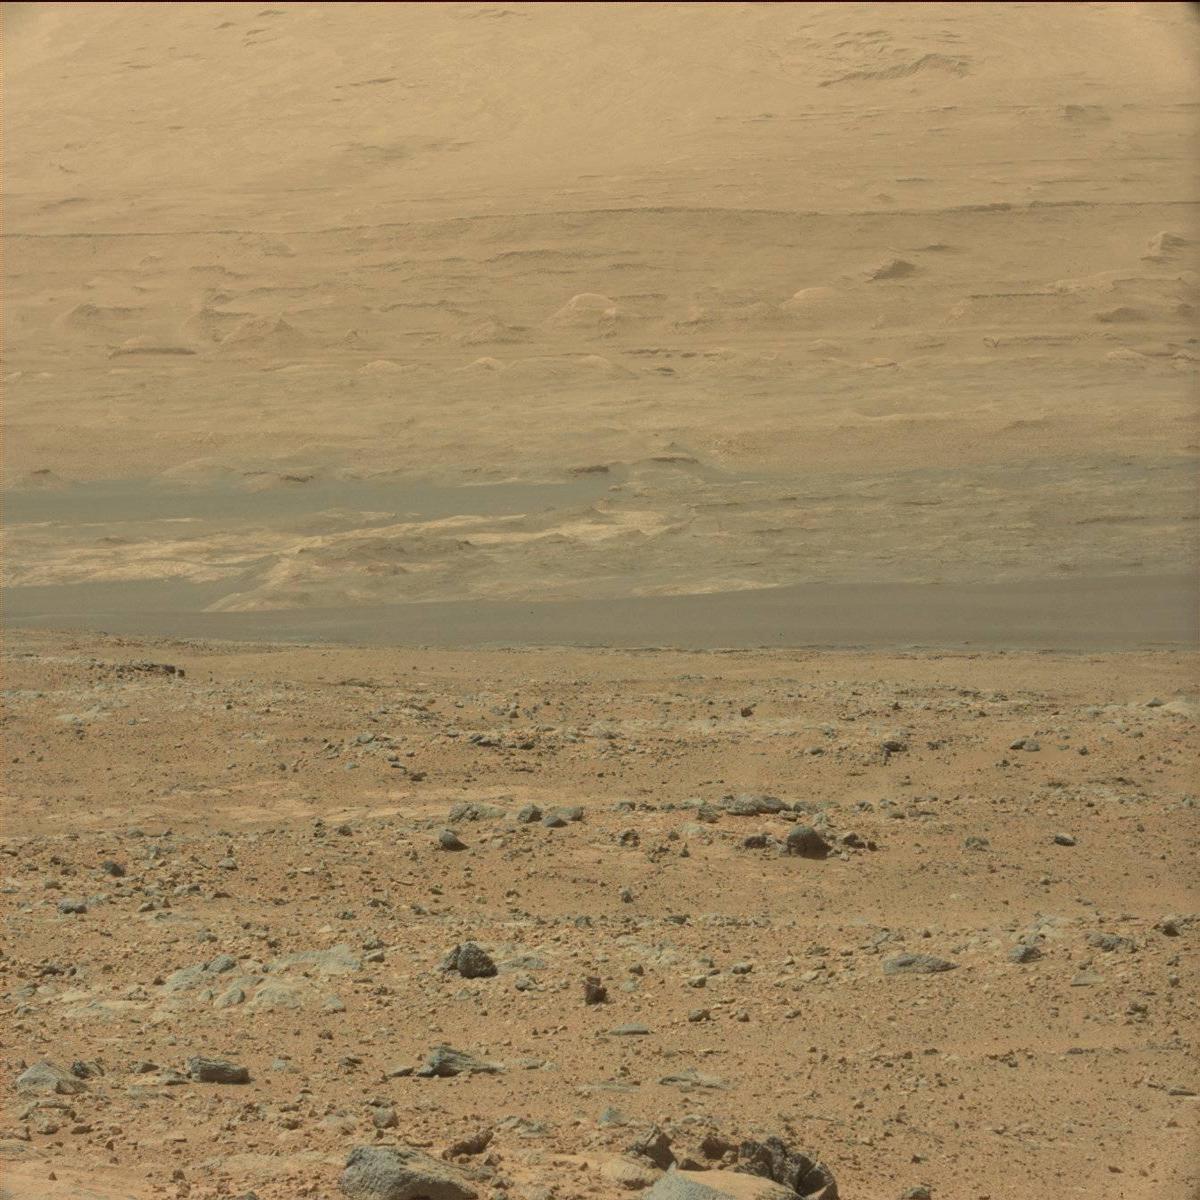
Terrain classes present: Bedrock, Ridge, Rock, Sand / Soil